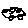
Label: car